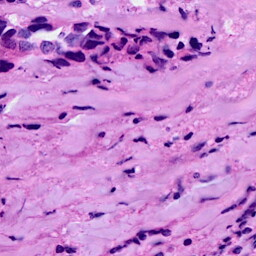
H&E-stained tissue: Breast